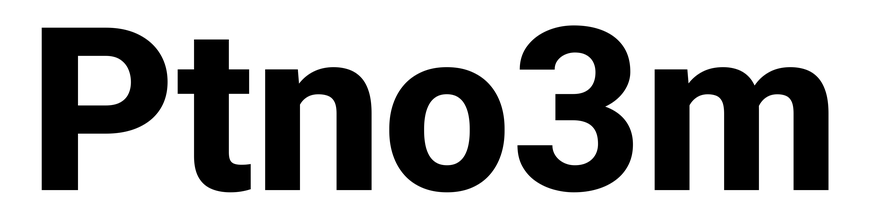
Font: Roboto_ExtraBold